Interaction volume radius: 5 \u00c5
Interaction volume height: 15 \u00c5
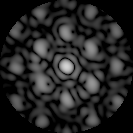
Disorder parameter: 0.5071